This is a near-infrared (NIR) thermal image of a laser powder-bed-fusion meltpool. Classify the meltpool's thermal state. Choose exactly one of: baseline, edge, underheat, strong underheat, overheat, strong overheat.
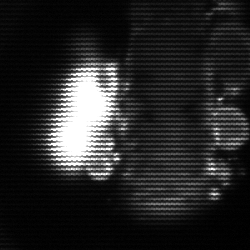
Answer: strong underheat